Field crop: maize
Growth stage: 2
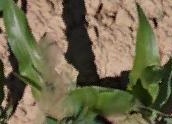
Species: maize